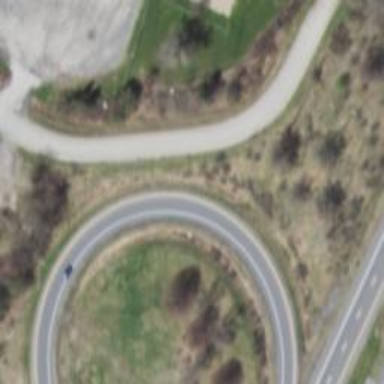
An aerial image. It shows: Trunk link highway.